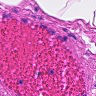
Metastatic tissue present: no